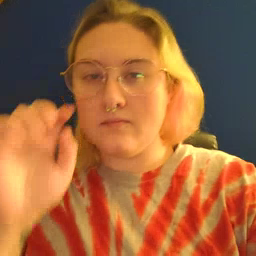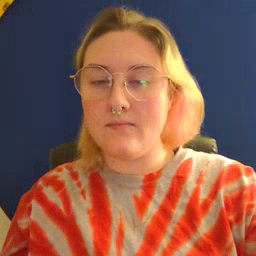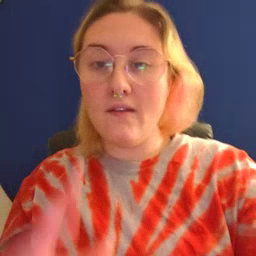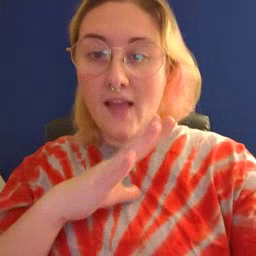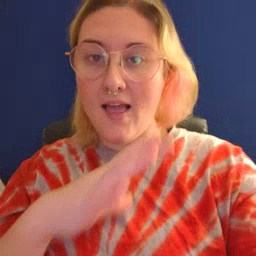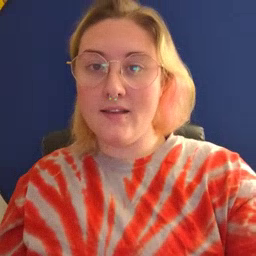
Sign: fine